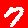
Digit: 7